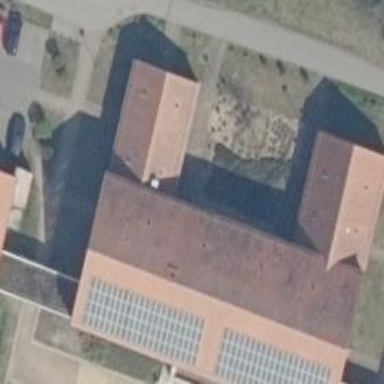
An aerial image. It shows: School building.